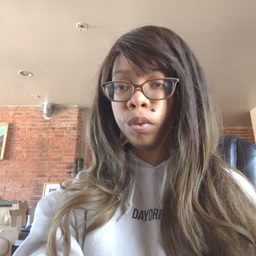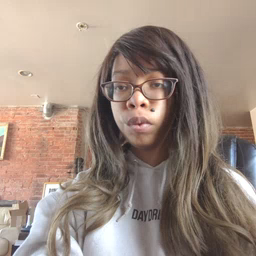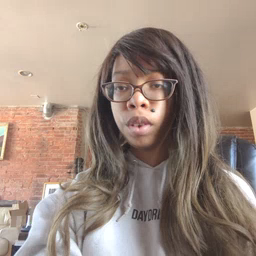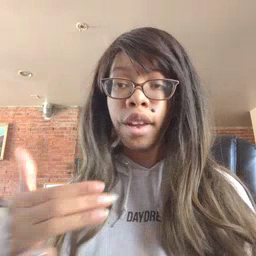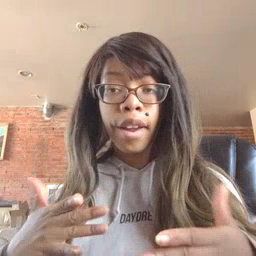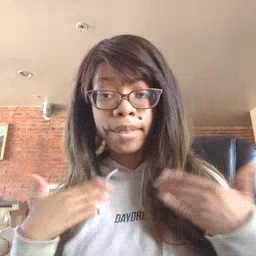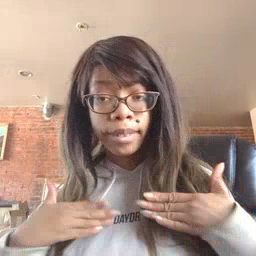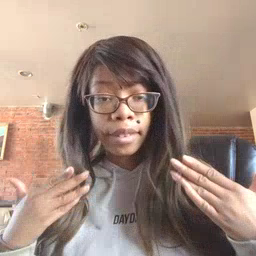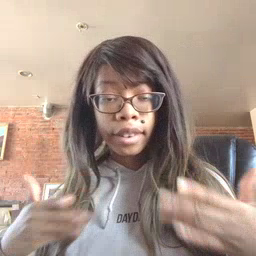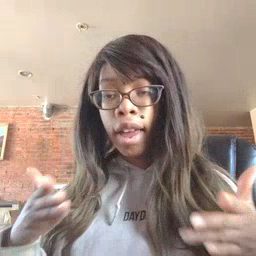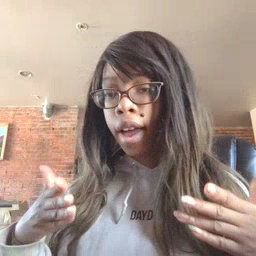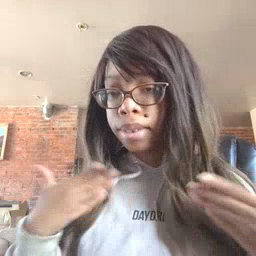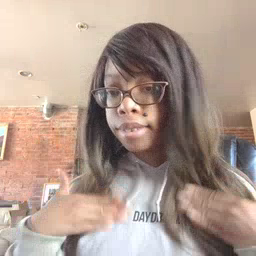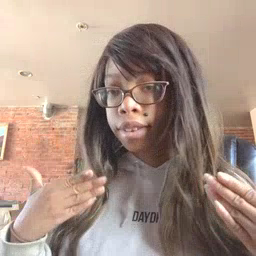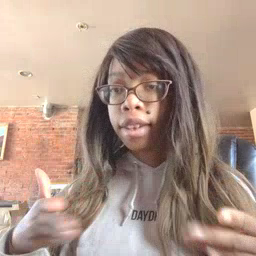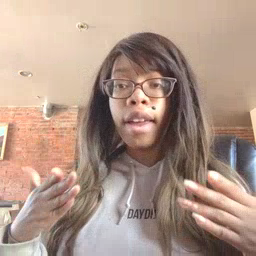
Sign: happy